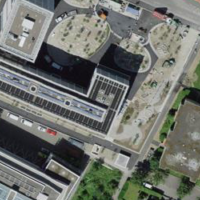
EUNIS habitat code: 54
Species observed at this site:
Agrimonia eupatoria
Centaurea scabiosa
Potentilla recta
Salvia pratensis